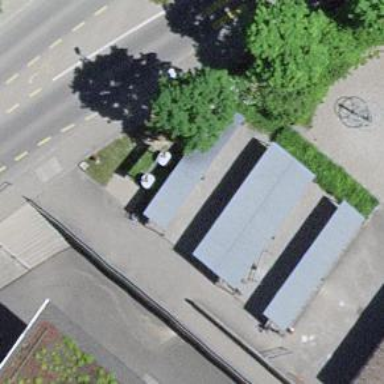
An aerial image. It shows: Rack for bicycle parking.